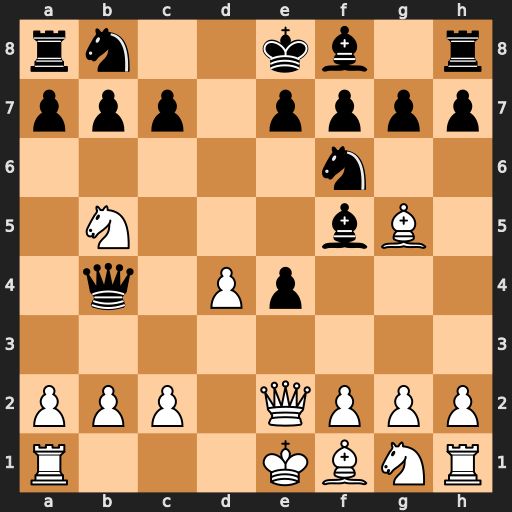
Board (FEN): rn2kb1r/ppp1pppp/5n2/1N3bB1/1q1Pp3/8/PPP1QPPP/R3KBNR
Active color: w
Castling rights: KQkq
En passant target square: -
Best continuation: Bd2 Qxb2 Bc3 Qxa1+ Bxa1